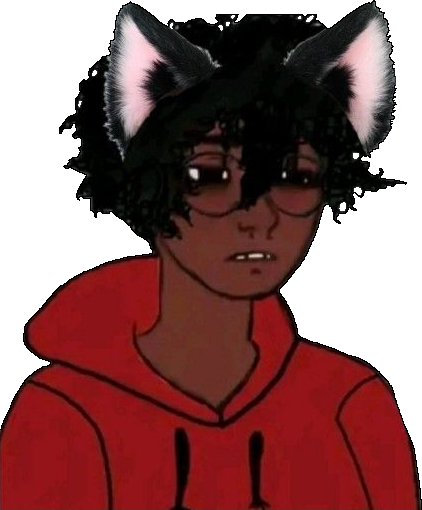
Label: 5_Twinkjak